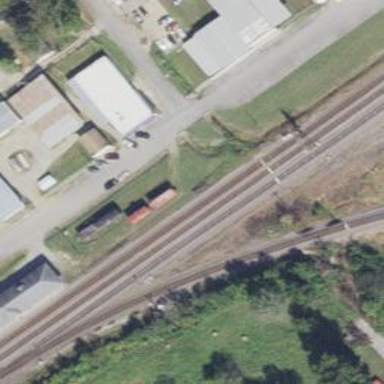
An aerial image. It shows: Historic locomotive.